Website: apple
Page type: payment
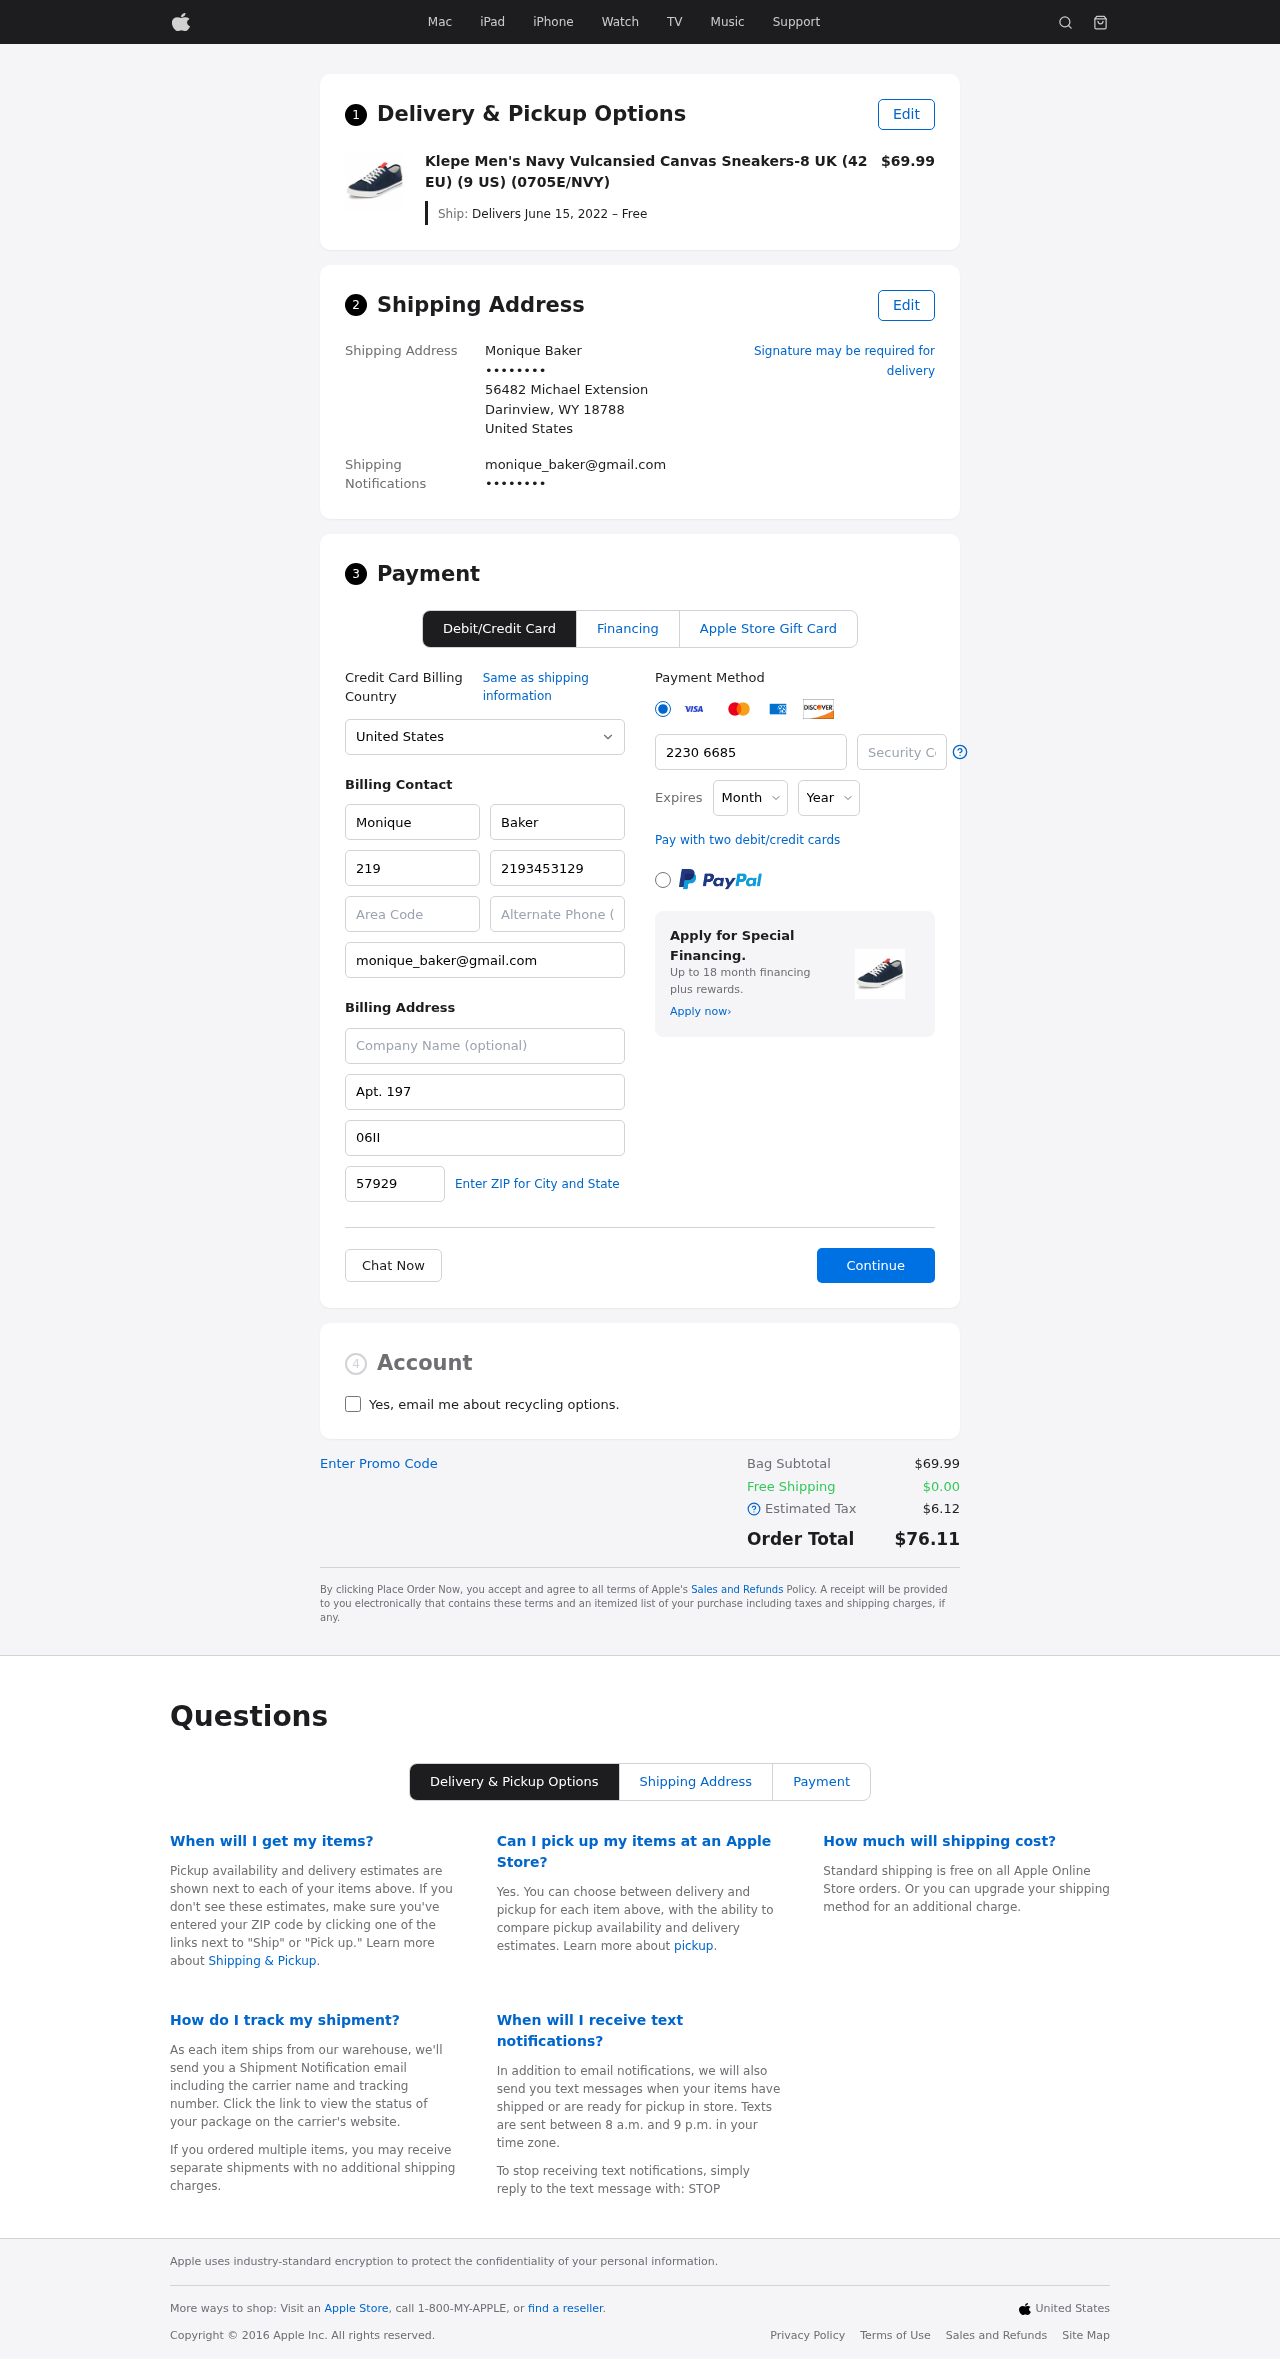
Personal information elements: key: PII_CARD_CVV
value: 021
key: PII_CARD_EXPIRY_MONTH
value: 04
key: PII_CARD_EXPIRY_YEAR
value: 30
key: PII_CARD_NUMBER
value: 2230 6685 3462 8500
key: PII_CITY_STATE_ZIP
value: Darinview, WY 18788
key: PII_COUNTRY
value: United States
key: PII_EMAIL
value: monique_baker@gmail.com
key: PII_EMAIL2
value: monique_baker@gmail.com
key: PII_FIRSTNAME
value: Monique
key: PII_FULLNAME
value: Monique Baker
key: PII_LASTNAME
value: Baker
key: PII_PHONE3
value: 2193453129
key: PII_PHONE_AREA
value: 219
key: PII_POSTCODE2
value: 57929
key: PII_SECURITY_CODE
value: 06II
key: PII_STREET
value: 56482 Michael Extension
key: PII_STREET2
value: Apt. 197
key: PII_PHONE
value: ••••••••
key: PII_PHONE2
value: ••••••••
Product elements: key: PRODUCT1_NAME
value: Klepe Men's Navy Vulcansied Canvas Sneakers-8 UK (42 EU) (9 US) (0705E/NVY)
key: PRODUCT1_PRICE
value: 69.99
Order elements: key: ORDER_DELIVERY_DATE
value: Delivers June 15, 2022 – Free
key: ORDER_SUBTOTAL
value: $69.99
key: ORDER_SHIPPING_COST
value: $0.00
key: ORDER_TAX
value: $6.12
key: ORDER_TOTAL
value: $76.11